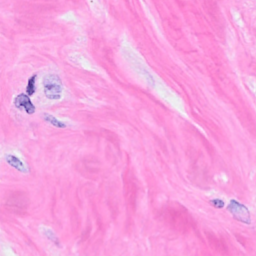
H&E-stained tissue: Breast